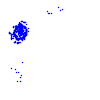
Particle: electron